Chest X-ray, AP view. Patient: 31 years old, sex F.
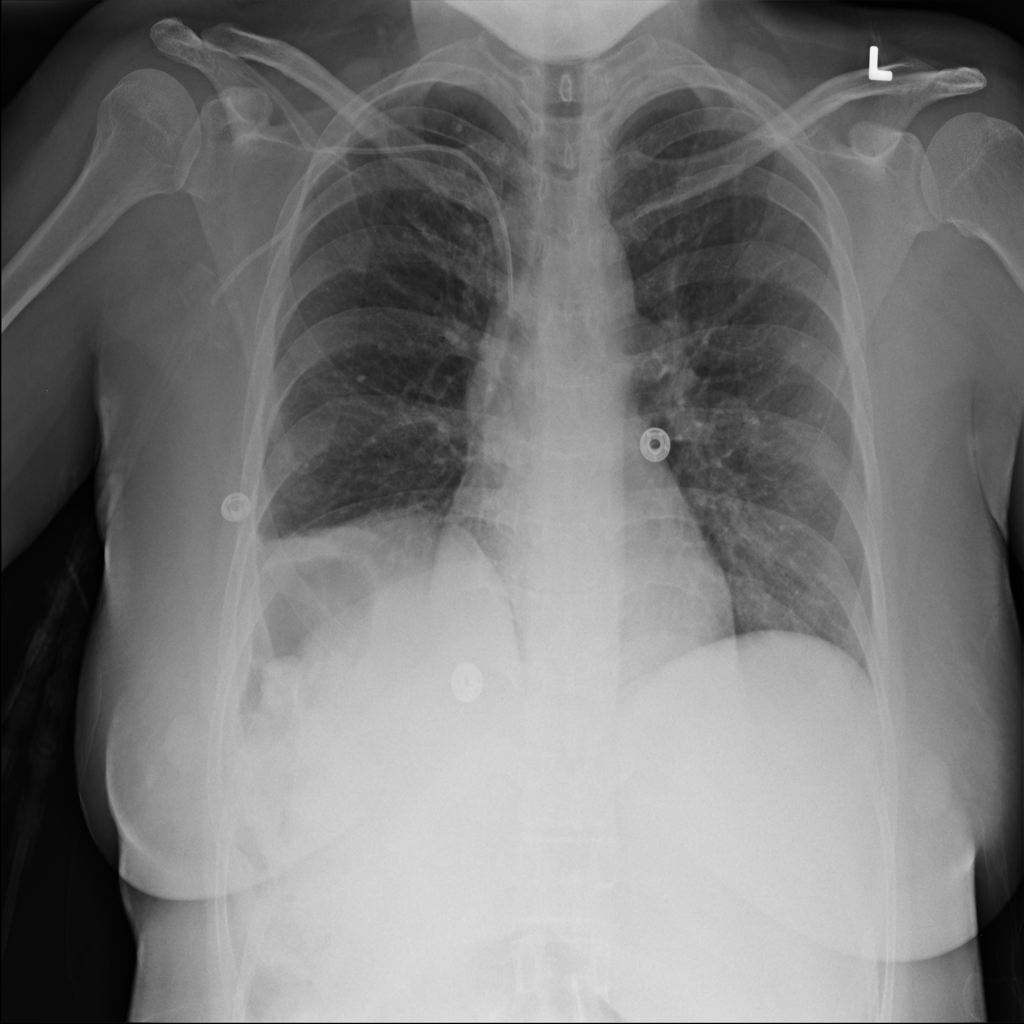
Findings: No Finding